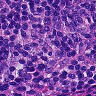
Metastatic tissue present: no